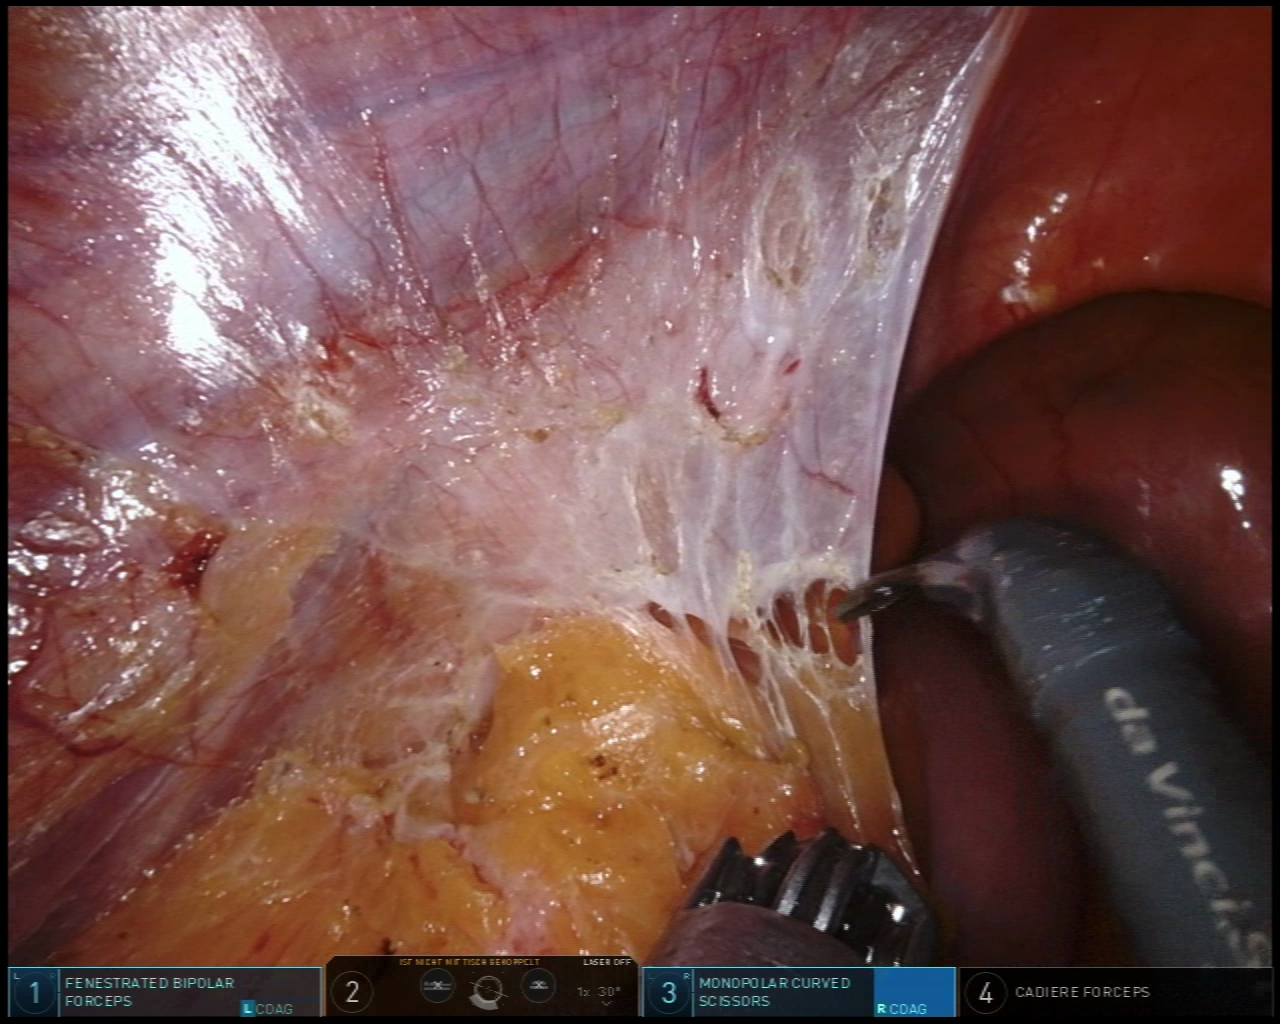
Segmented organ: abdominal_wall
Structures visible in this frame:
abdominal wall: yes
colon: yes
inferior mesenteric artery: no
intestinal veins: no
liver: no
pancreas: no
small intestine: no
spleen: no
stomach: no
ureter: no
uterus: no
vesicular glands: no